Question: I want to find the value 280 that is in the 'bdi' tag. I've tried to track it by using the 'findAll' method but it gives me another existing number in another 'bdi' tag

'''
def function():
price=soup.findAll('bdi')[4].get_text()
return price
'''
#### Output
'''
199
340
'''
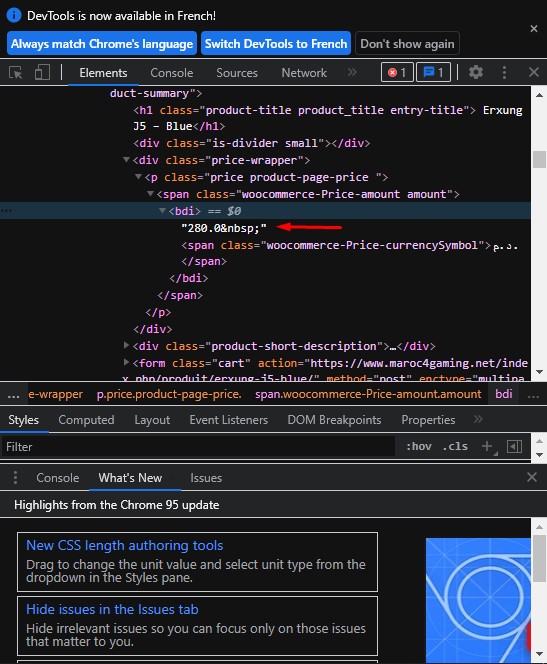
Answer: > First find main HTML tag which containt that 'bdi' price tag and based on
that i have used 'find_all' method on 'div' tag and from that on
index 0 data is present so we can fetch according to it!
'''
import requests
from bs4 import BeautifulSoup
response = requests.get('https://www.maroc4gaming.net/index.php/produit/erxung-j5-blue/')
soup = BeautifulSoup(response.text,'html.parser')
'''
Here in the code i have used list compherension and for loop in alternative condtion
'''
main_data=soup.find_all("div",class_="price-wrapper")[0].find_all("span",class_="woocommerce-Price-amount amount")
price_len=len(main_data)
if price_len==1:
price=[i.text.split(" ")[0] for i in main_data]
print("Latest Price" + " " +price[0])
else:
price=[i.text.split(" ")[0] for i in main_data]
print("Latest Price" + " " +price[1])
'''
Output:
'''
'280.0'
'''